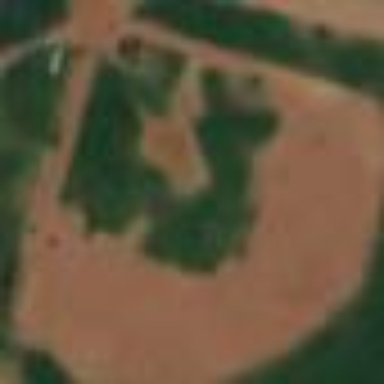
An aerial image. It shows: Infield for baseball sport.